Aerial crown-view tile of a tropical tree (Barro Colorado Island, Panama), acquired 20250715:
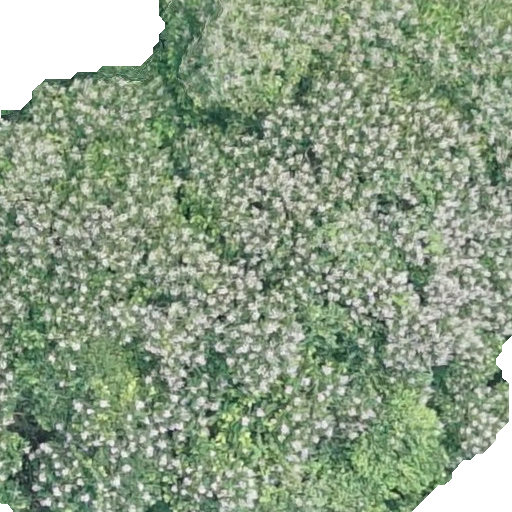
Species: Dipteryx oleifera
GBIF accepted scientific name: Dipteryx oleifera
Crown area: 538.567 m²